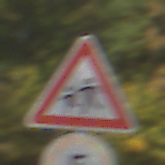
Verkehrszeichen: KinderRechts
Zusatzzeichen unten: Geschwindigkeit5
Umgebung: Outdoor, Suburban
Tageszeit: MorningAfternoon
Wetter: Clear
Licht: Natural
Jahreszeit: NotSpecified
Kontrast: HighContrast